九年级 · 画法几何学
(本题 3 分) (2020 - 浙江绍兴$\cdot$九年级期末) 如图, 将 $\triangle A O B$ 的三边扩大一倍得到 $\triangle C D E$ (顶点均在格点上), 如果它们是以点 $P$ 为位似中心的位似图形, 则点的 $P$ 坐标是 $(\quad)$
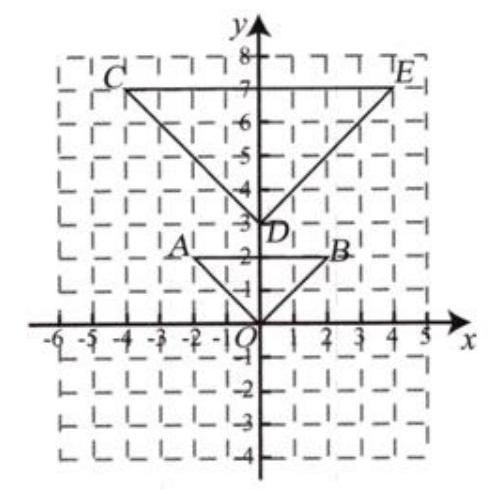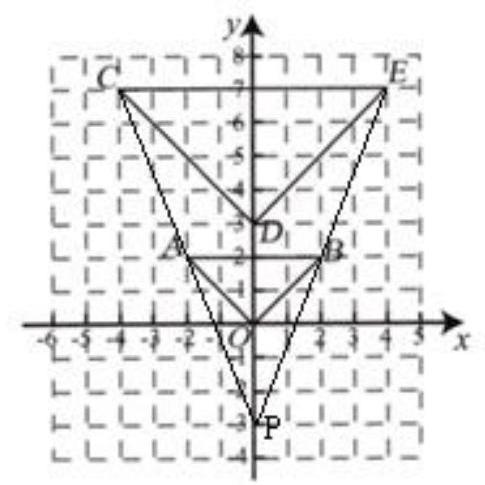
A. $(0,2)$B. $(0,0)$C. $(0,-2)$D. $(0,-3)$
答案: D
解析: D【分析】根据位似中心的定义作图即可求解.【详解】如图,P点即为位似中心,则P(0,-3)故选D.【点睛】此题主要考查位似中心，解题的关键是熟知位似的特点.